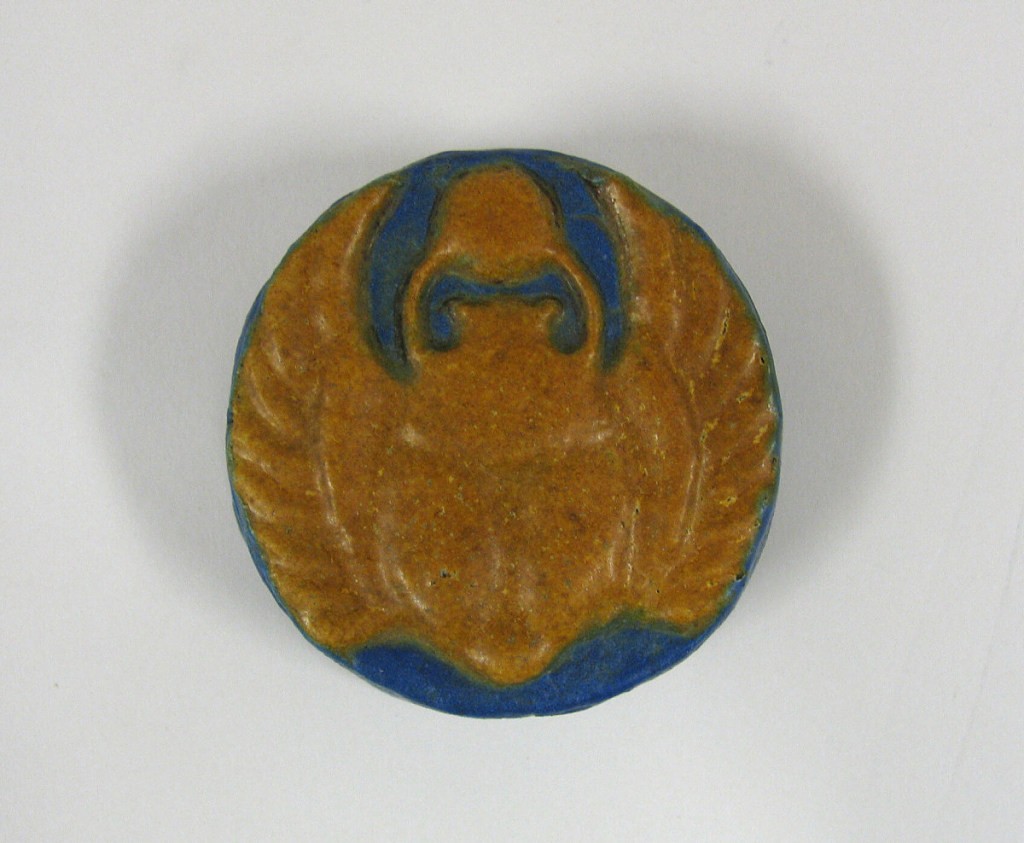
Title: Paperweight
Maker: Grueby Faience Company, Revere, Massachusetts, 1895–1908
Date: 1904–09
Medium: Earthenware, glaze
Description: pottery in the form of a scarab, blue and ochre